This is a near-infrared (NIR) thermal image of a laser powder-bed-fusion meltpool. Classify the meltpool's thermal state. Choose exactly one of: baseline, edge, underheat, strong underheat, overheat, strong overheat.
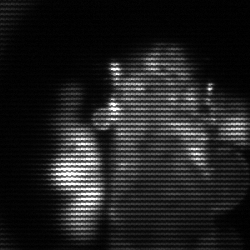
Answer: strong underheat